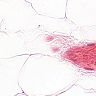
Metastatic tissue present: no